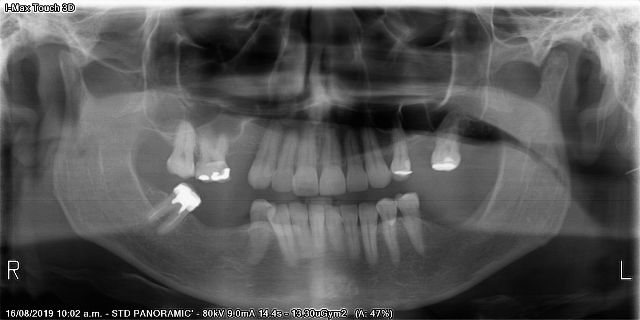
adult